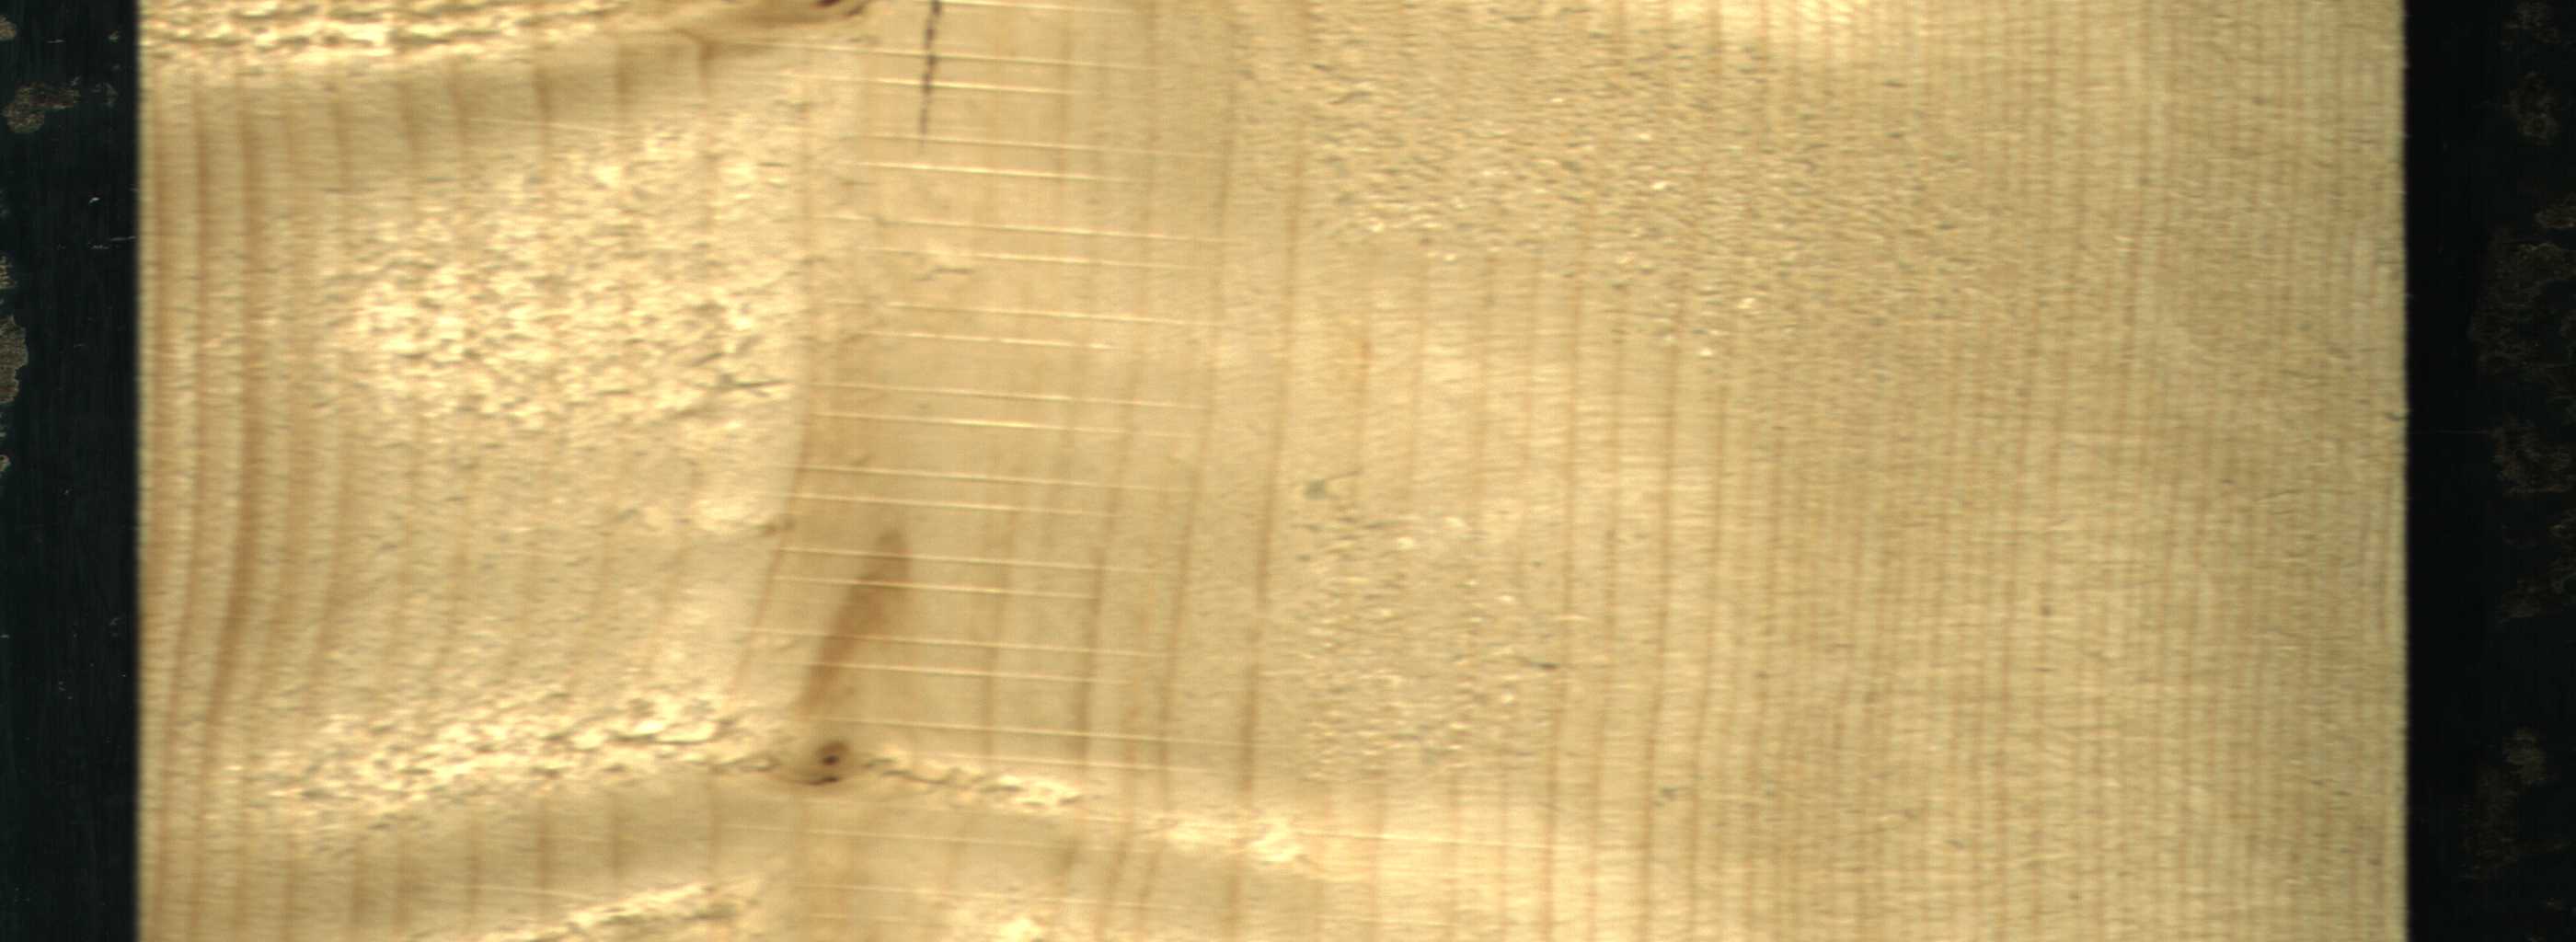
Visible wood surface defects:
Crack
Live_Knot
Live_Knot